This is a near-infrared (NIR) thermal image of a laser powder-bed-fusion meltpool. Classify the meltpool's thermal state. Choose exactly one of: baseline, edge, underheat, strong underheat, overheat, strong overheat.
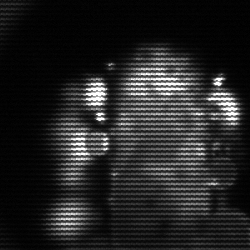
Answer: strong underheat